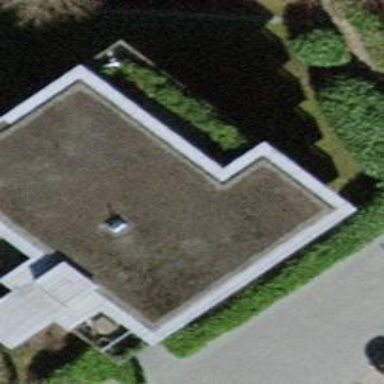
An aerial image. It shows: Flat roofed building.